Question: In TFS 2012 Web Access, you can drag/drop items within your backlog to adjust the priority. I viewed the history of a work item after I adjusted the backlog, and noticed a peculiar value as my new "Backlog Priority". Does anyone know what this number represents? I am curious because of a bigger issue I have with adjusting backlog priorities within a Team backlog also does weird things with the parent (project) backlog. So if I can figure out what this value represents, I can figure out my other stuff.

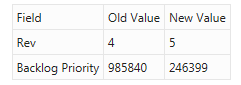
Answer: It is now the stack rank field that is used for ordering. The algorithm of how it is updated when you stack rank items using the Product Backlog view of Team Web Access is why you get interesting numbers.